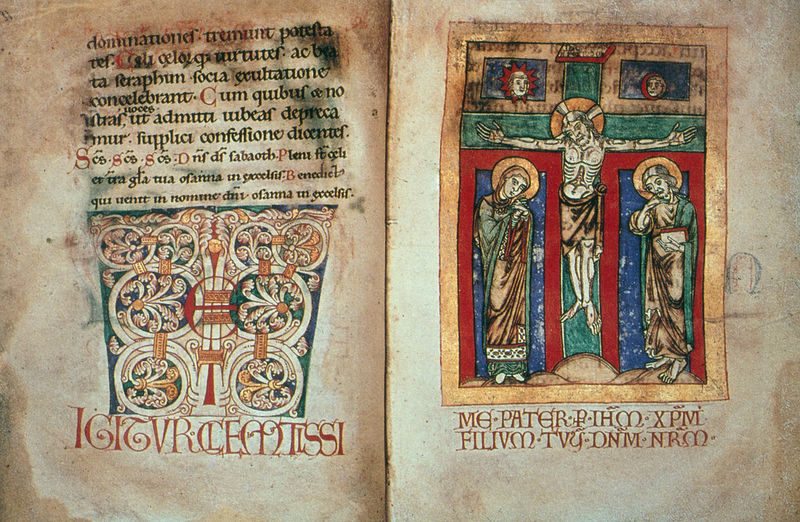
Titel: Handschrift
Institution: Köln, Diözesanbibliothek
Schlagwörter: blau, blätter, grün, köpfe, rot, tuch, ornament, gesichter, bibel, trauer, sonne, gewand, gold, vater, schrift, papier, foto, mond, blut, buch, kreuz, stern, rippen, seite, text, buchstaben, beten, heiligenschein, nimbus, christus, jesus, kreuzigung, wundmale, leid, mittelalter, heilige, sohn, pater, latein, buchmalerei, konfession